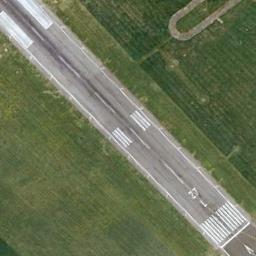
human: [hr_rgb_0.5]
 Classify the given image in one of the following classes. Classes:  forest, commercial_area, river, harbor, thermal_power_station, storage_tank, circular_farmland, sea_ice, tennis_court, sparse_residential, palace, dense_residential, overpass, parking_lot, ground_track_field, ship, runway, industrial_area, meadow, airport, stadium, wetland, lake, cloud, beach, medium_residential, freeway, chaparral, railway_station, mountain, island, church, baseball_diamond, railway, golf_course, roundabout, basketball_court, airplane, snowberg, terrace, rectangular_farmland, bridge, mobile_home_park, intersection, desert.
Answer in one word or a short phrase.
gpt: runway